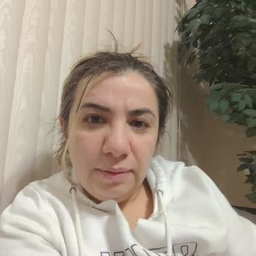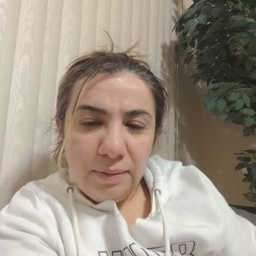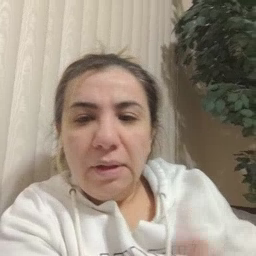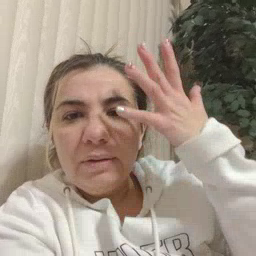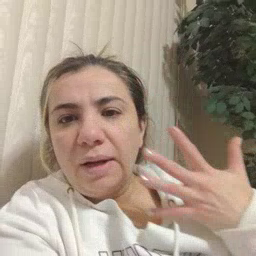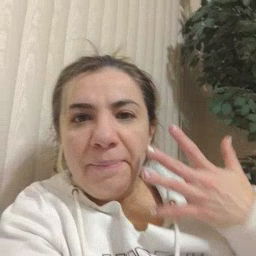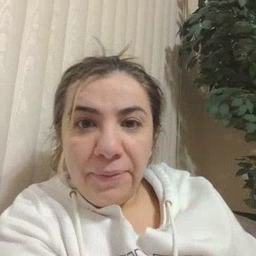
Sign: sad